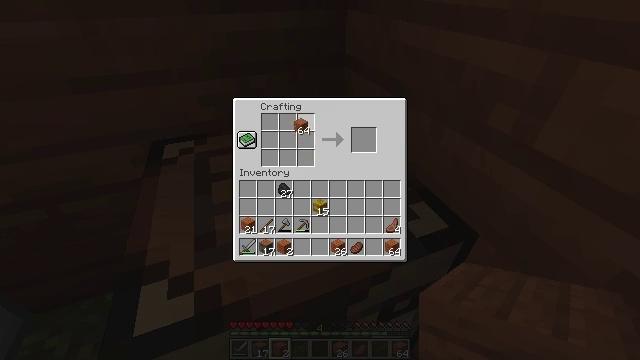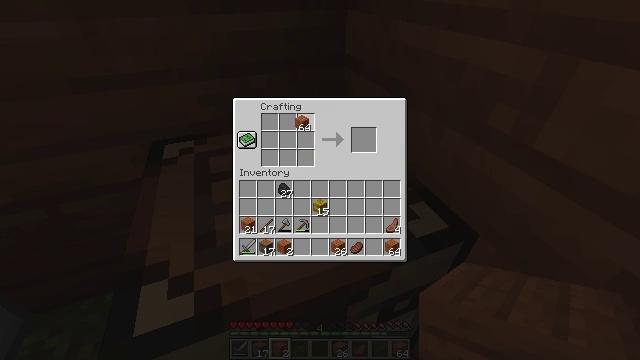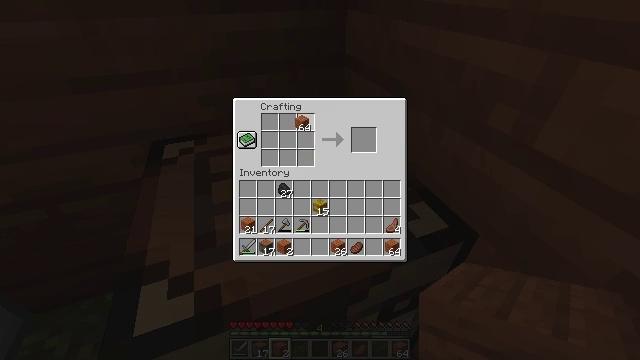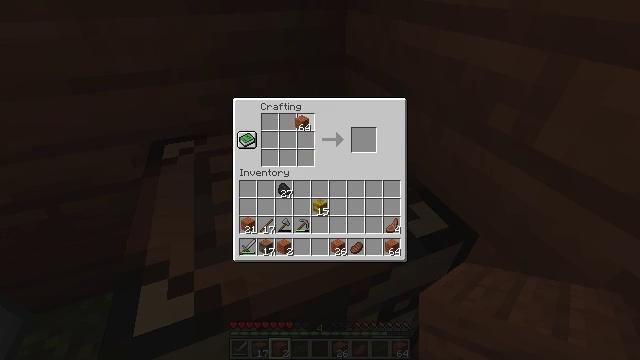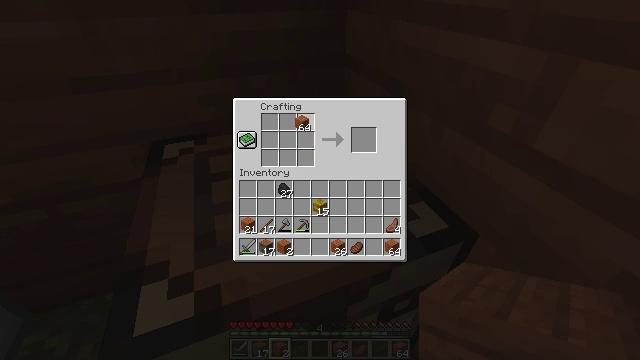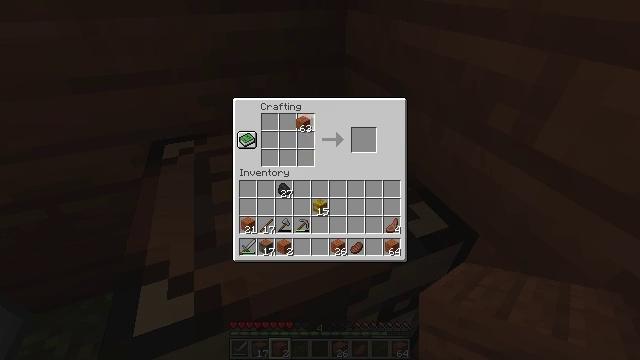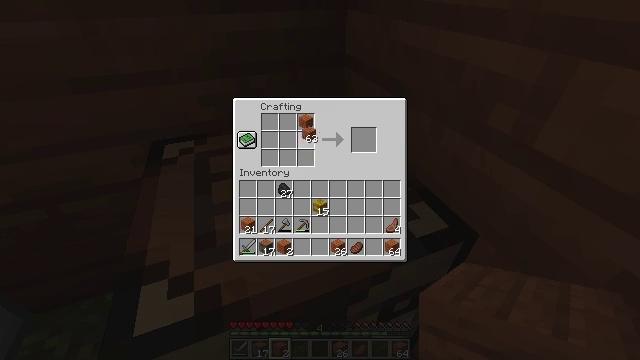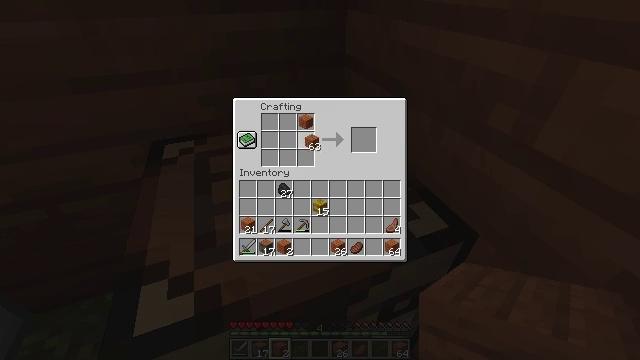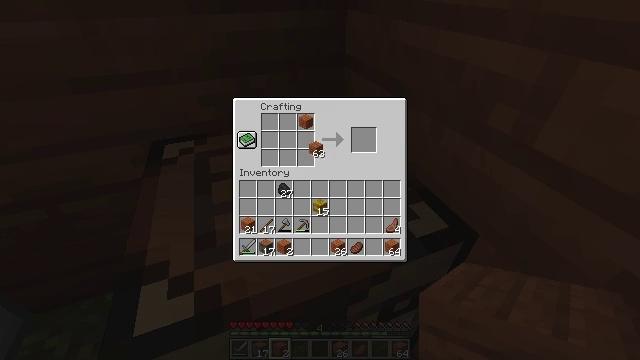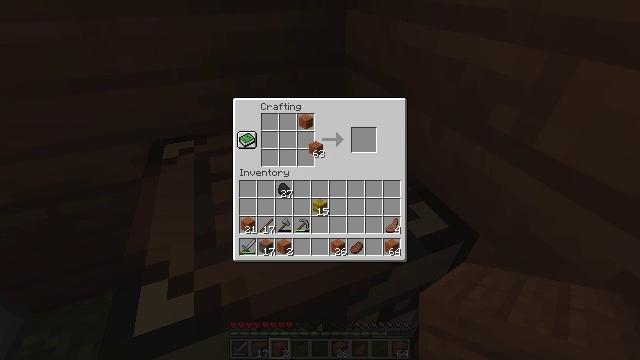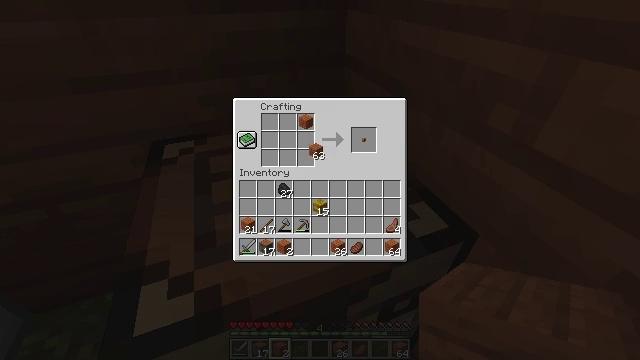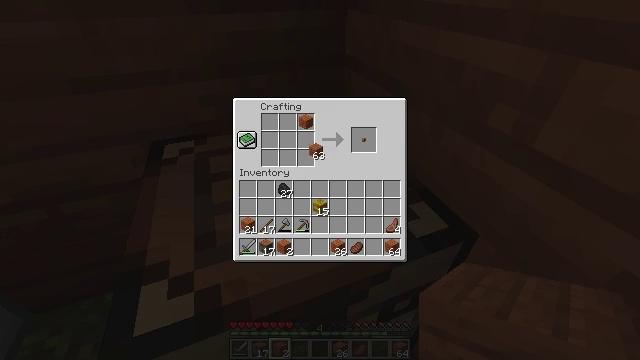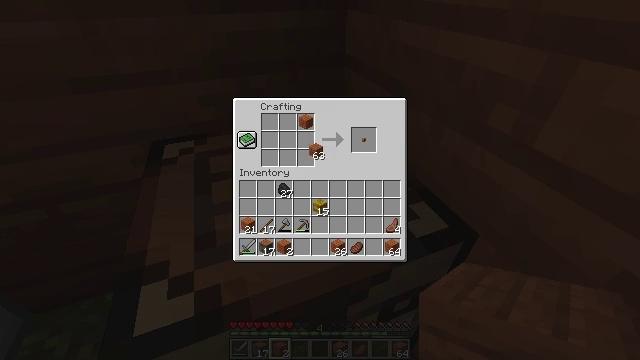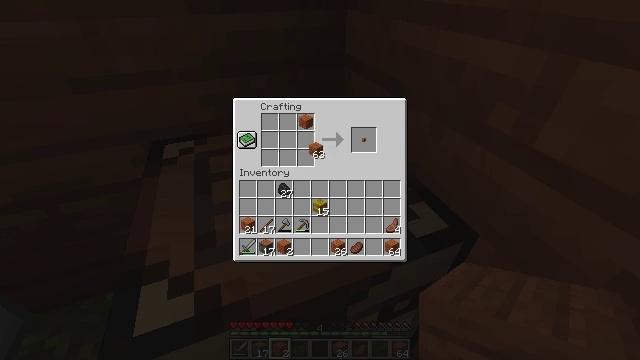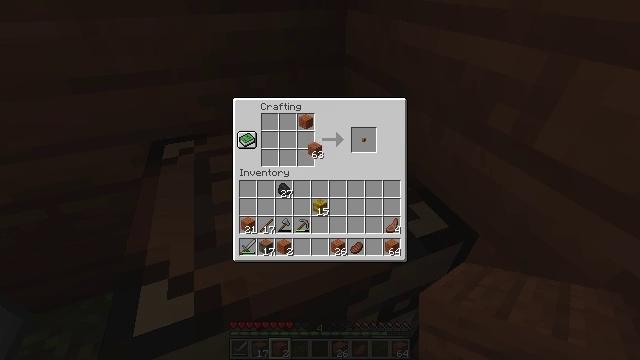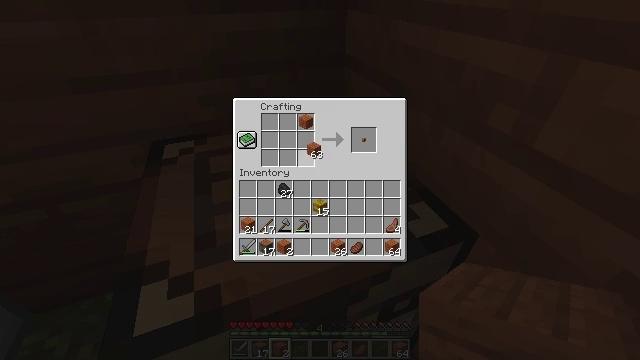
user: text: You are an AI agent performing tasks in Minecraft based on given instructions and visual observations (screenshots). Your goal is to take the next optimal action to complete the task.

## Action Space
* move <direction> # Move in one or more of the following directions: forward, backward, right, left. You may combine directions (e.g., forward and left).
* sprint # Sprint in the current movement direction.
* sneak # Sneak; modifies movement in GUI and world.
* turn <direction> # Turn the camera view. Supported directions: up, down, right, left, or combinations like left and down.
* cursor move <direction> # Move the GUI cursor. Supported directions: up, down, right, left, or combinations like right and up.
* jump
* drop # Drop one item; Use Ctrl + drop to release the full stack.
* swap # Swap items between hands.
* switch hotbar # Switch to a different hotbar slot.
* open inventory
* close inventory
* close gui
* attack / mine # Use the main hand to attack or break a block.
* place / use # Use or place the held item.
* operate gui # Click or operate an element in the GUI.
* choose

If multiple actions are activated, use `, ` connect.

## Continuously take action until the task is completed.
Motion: motion action
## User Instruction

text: Make an acacia door using acacia planks and a crafting table.
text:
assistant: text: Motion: no_op
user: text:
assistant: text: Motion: choose
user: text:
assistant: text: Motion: choose
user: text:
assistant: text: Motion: choose
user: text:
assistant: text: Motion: no_op
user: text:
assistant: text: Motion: cursor move down
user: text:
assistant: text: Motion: cursor move down
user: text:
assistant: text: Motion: cursor move down
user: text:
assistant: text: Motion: no_op
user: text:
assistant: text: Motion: choose
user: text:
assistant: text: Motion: choose
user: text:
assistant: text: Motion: choose
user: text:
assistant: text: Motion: no_op
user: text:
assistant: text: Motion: no_op
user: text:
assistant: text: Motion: no_op
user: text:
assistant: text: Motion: no_op
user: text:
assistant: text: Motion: no_op
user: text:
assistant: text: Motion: no_op
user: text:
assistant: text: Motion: no_op
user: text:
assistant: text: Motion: no_op
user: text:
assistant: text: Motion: no_op
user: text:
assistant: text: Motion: no_op
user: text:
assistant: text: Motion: no_op
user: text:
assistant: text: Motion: no_op
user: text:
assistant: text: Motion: no_op
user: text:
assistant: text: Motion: no_op
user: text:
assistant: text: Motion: no_op
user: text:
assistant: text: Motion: no_op
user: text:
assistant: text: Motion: no_op
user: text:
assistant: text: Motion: no_op